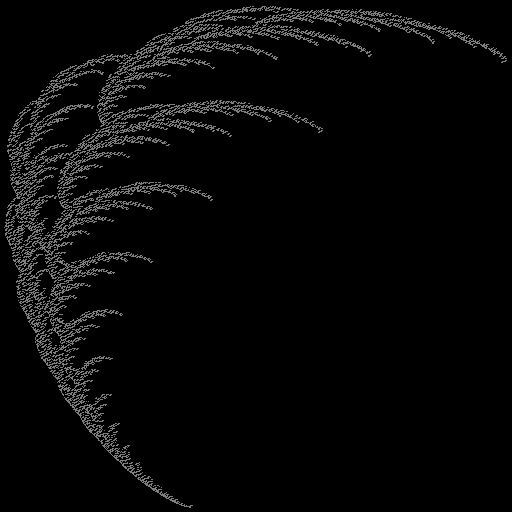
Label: snowdrift